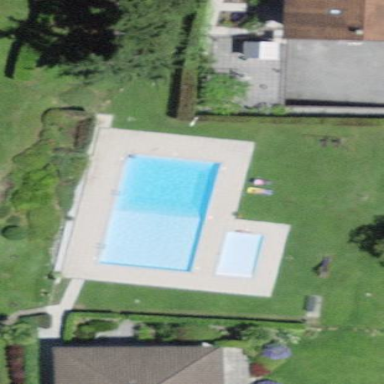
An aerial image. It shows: Swimming pool located in leisure land.